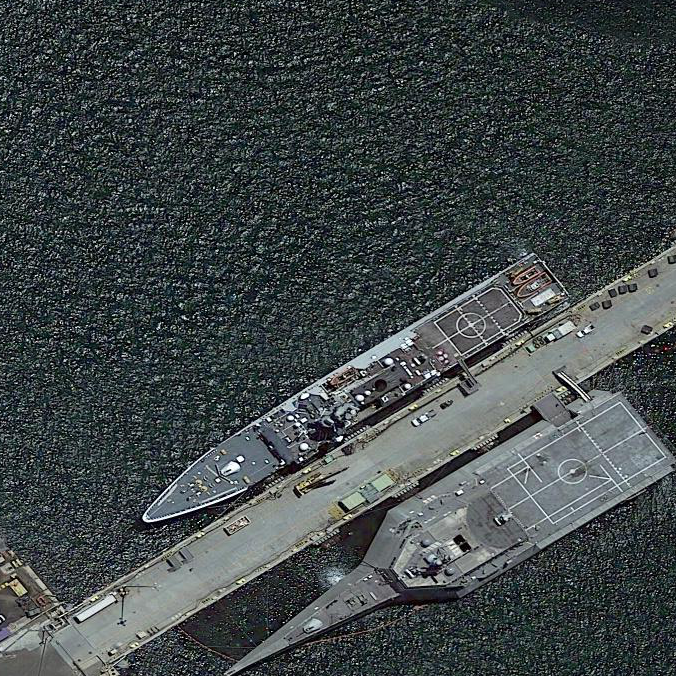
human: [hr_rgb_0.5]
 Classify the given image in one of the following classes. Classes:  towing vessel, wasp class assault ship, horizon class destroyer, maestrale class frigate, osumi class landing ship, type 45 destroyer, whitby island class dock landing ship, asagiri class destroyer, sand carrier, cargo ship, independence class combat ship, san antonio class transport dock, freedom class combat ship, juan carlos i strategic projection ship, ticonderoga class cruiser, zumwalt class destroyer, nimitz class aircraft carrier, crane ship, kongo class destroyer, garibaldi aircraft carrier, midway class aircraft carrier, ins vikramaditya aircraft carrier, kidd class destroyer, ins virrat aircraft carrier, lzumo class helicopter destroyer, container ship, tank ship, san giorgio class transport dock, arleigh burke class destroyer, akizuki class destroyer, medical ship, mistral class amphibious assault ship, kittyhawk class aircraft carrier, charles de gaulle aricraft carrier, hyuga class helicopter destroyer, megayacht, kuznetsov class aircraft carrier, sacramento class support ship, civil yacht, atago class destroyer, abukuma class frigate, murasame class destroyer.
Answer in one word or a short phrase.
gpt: Independence class combat ship